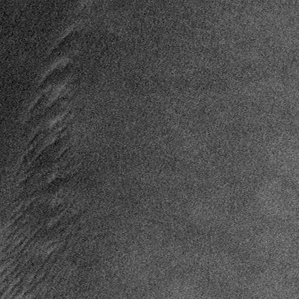
Label: frost